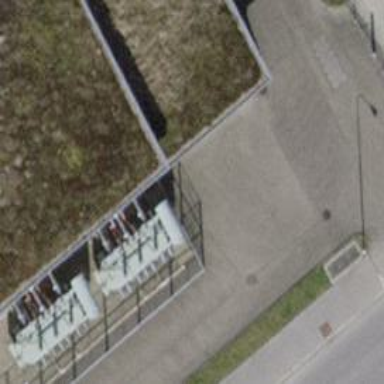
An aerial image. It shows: Transformer.